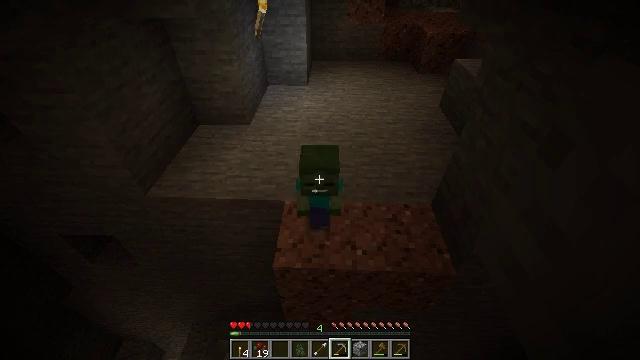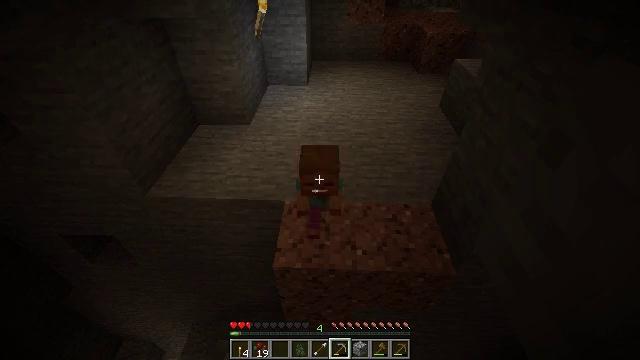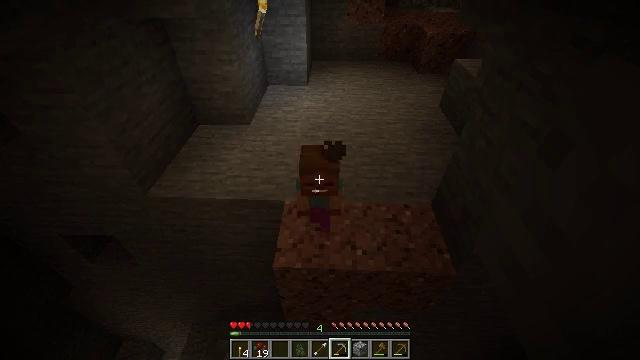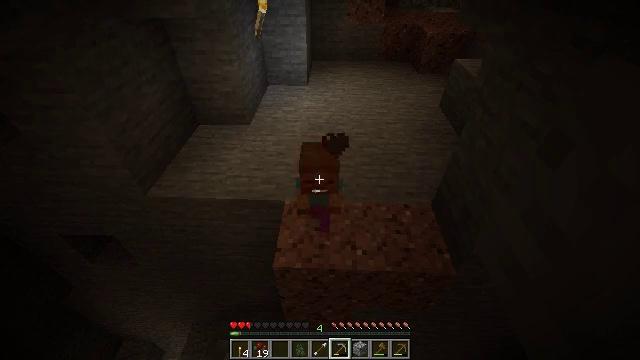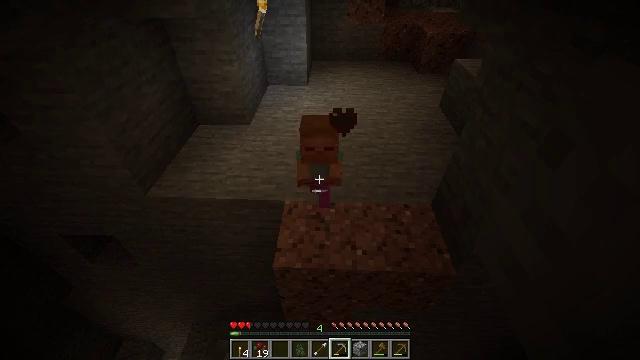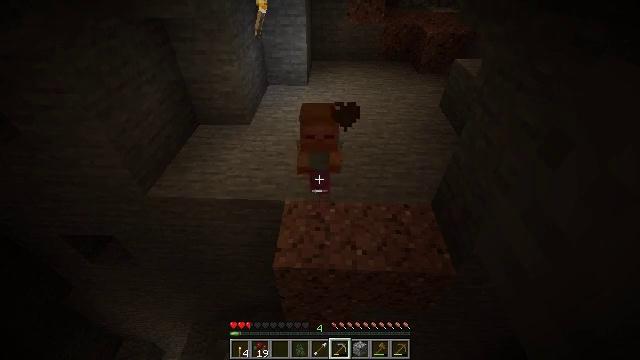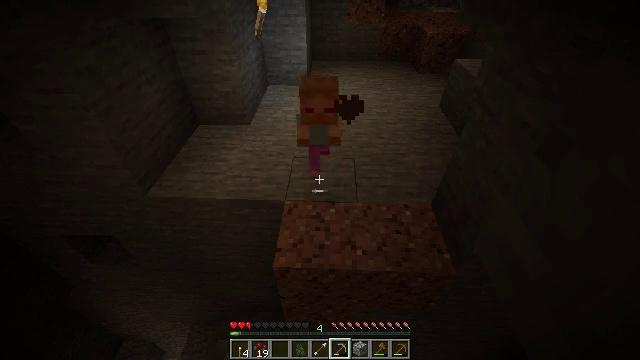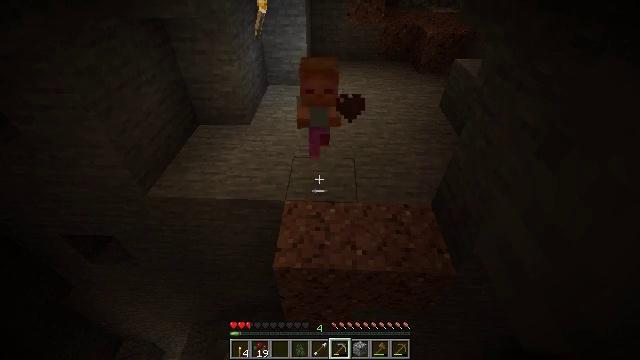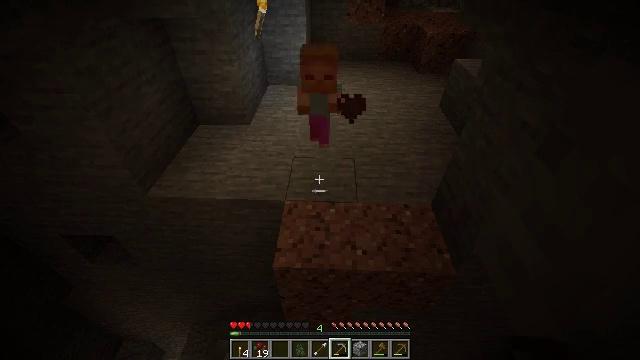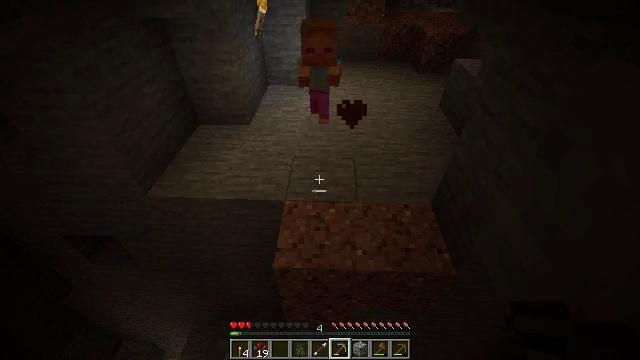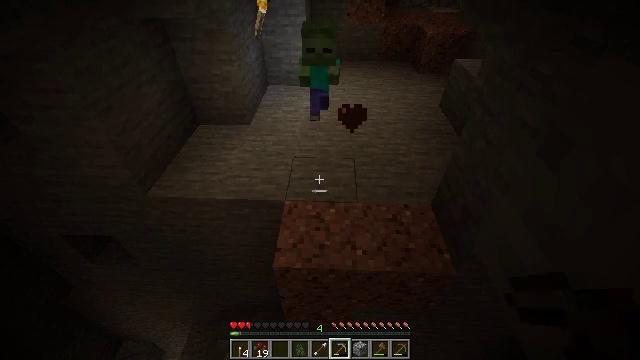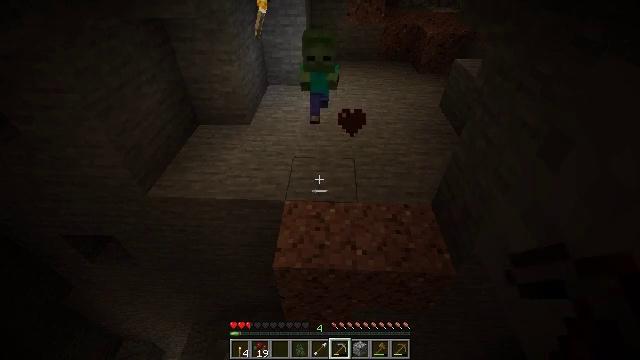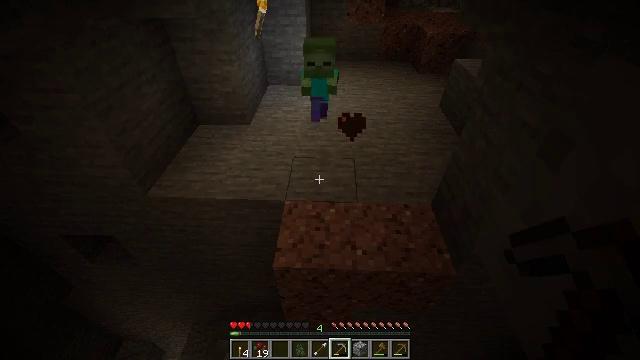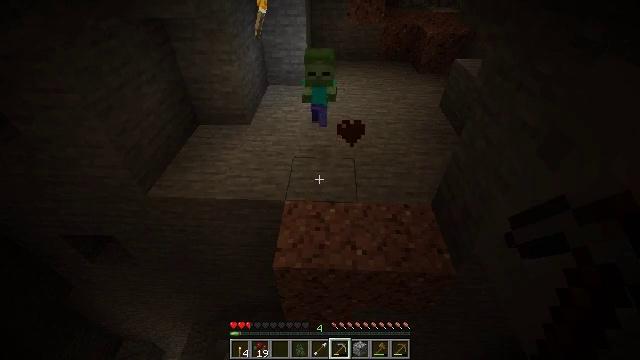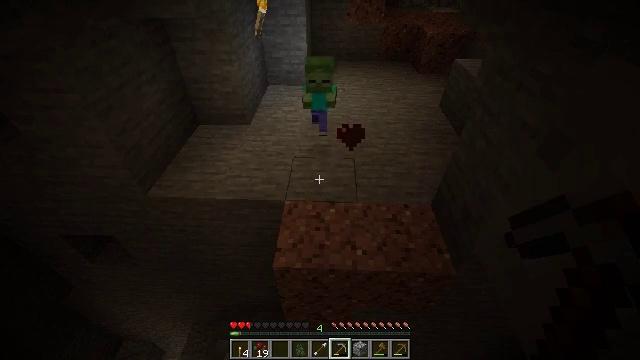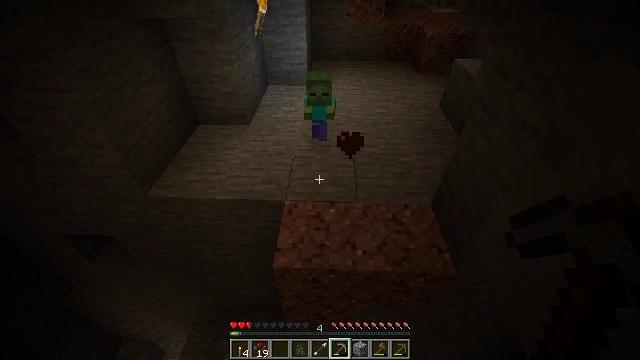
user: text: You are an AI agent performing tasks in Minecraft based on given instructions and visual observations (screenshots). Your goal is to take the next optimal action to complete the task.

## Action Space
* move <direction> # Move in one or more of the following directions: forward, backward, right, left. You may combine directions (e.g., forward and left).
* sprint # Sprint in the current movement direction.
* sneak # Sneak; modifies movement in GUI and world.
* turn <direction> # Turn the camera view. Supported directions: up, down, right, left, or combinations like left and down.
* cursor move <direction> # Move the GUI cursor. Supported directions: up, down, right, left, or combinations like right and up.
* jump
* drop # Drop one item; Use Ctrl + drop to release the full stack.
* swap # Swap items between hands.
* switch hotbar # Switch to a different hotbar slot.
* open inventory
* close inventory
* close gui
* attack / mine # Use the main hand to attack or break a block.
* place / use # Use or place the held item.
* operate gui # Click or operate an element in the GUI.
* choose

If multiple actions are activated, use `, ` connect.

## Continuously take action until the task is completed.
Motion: motion action
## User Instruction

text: Combat enemy.
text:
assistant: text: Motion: no_op
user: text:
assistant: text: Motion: no_op
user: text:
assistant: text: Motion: no_op
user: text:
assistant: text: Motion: no_op
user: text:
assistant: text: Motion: no_op
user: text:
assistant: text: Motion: no_op
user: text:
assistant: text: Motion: no_op
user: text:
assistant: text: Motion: no_op
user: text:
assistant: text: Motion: no_op
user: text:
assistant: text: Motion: no_op
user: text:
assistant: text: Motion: no_op
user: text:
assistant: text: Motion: no_op
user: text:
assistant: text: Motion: no_op
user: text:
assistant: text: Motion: no_op
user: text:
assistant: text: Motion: no_op
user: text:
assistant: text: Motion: no_op
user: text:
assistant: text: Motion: no_op
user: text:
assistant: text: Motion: no_op
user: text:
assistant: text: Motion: no_op
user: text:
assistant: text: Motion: no_op
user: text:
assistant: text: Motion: no_op
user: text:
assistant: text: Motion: no_op
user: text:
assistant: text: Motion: no_op
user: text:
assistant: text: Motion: no_op
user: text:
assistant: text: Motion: no_op
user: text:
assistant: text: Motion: no_op
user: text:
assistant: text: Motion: no_op
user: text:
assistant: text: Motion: no_op
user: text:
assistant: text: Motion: no_op
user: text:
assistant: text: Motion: no_op